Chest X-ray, AP view. Patient: 53 years old, sex M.
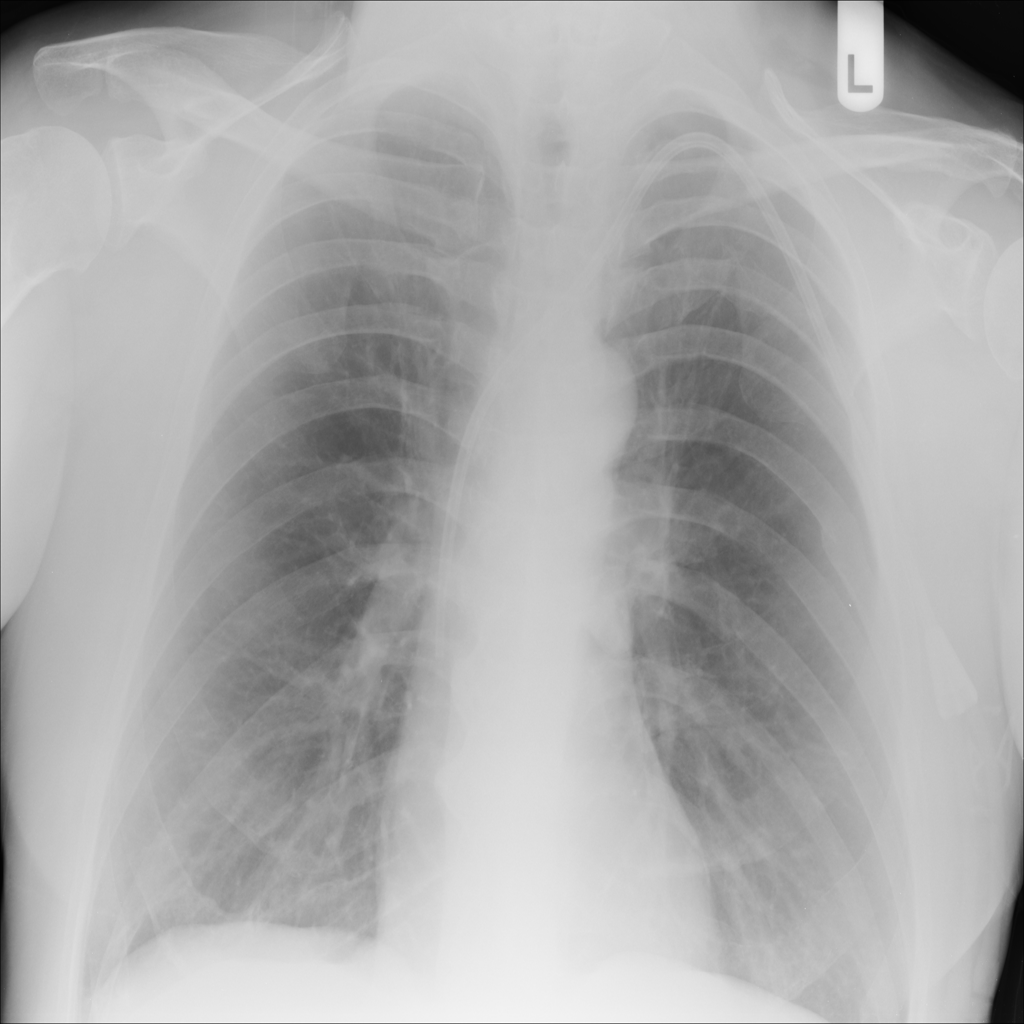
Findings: No Finding